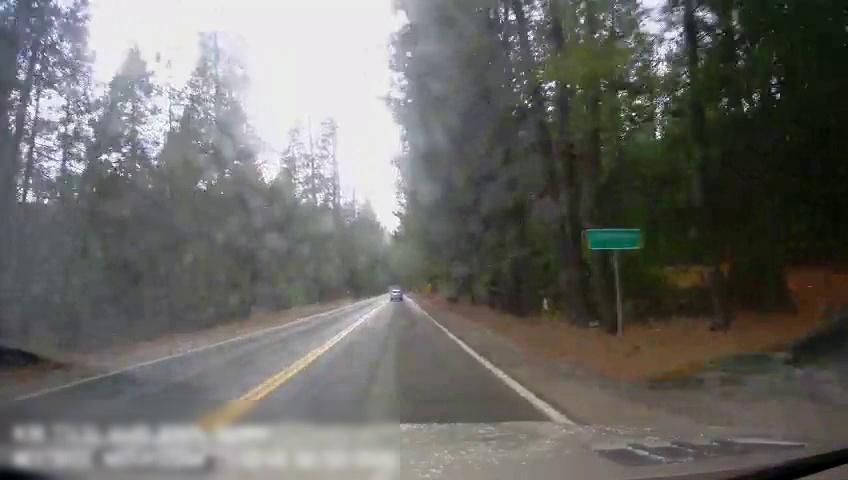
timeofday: Day
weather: Sunny
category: Drivable Space
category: Vehicles | SUV
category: Lanes | Current Lane
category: Lanes | Current Lane
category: Lanes | Opposite Lane
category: Lanes | Opposite Lane
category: Traffic | Signs